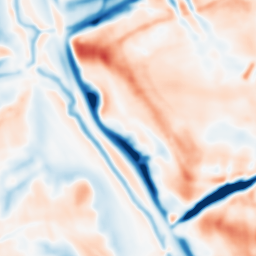
Category: multiscale
Decomposition family: dog_multiscale
Decomposition parameters: sigma_ratio: 1.4
n_scales: 5
base_sigma: 2
Upsampling method: sinc_hamming
Upsampling parameters: scale: 2
kernel_size: 4
Upsampling scale: 2